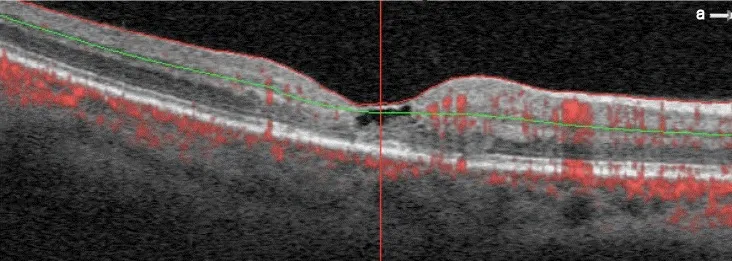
Horizontal B-scan optical coherence tomography angiography (OCTA) image of the right eye of case 1 at baseline . A. OCTA image shows multiple, telangiectatic, microaneurysmal-like dilated vessels residing within the middle retinal layer and extending to the inner and outer retina in nasal juxtafoveal network. The vascular density of the temporal juxtafoveal network is less than the nasal juxtafoveal network.
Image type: ophthalmic_imaging (ophthalmic_angiography)